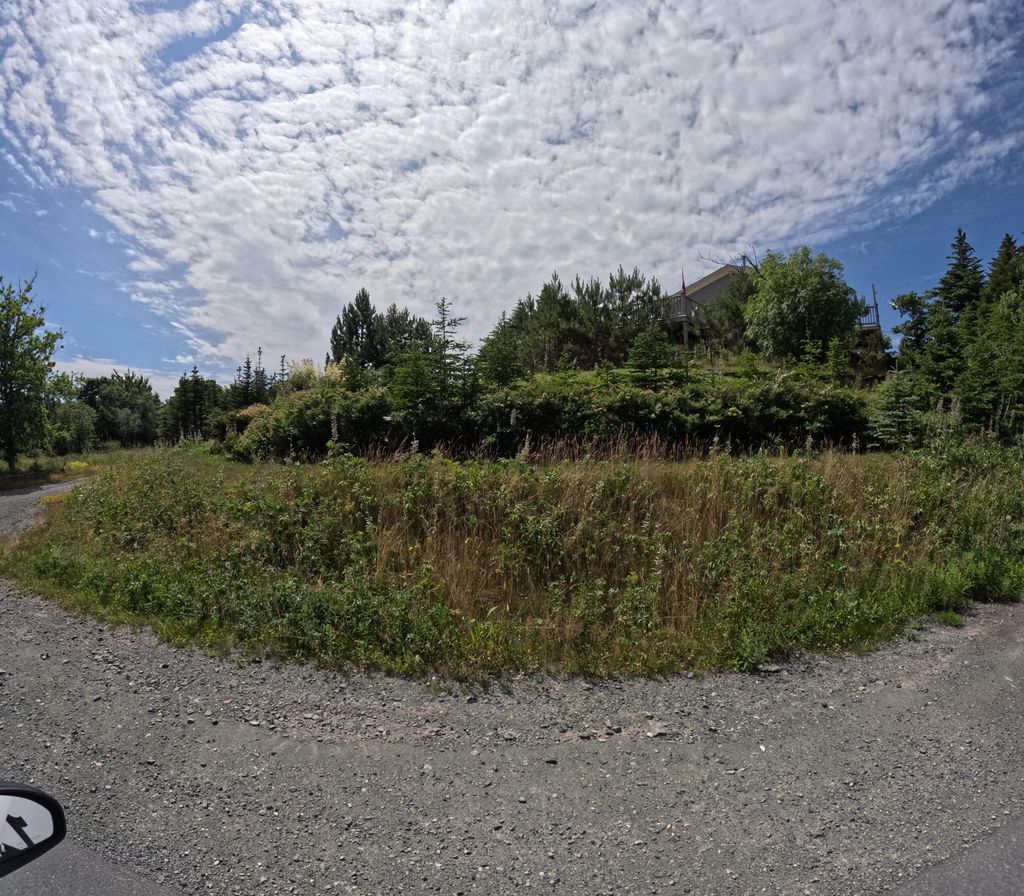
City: st_johns